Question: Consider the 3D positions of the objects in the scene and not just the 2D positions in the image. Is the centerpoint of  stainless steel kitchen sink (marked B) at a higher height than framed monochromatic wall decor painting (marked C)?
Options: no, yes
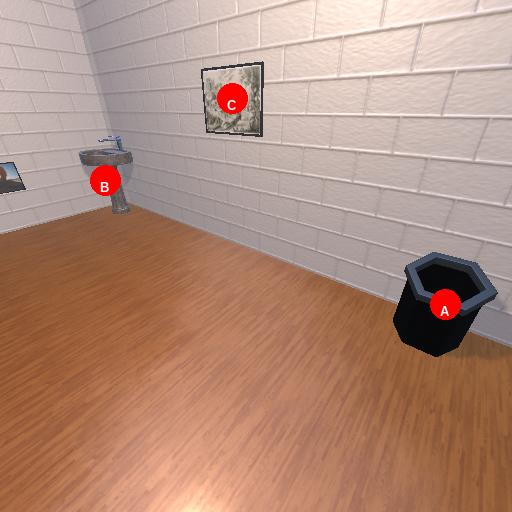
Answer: no